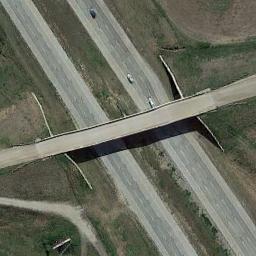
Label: overpass